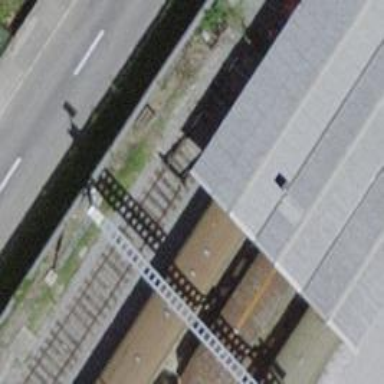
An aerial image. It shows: Disused railway yard with one track.